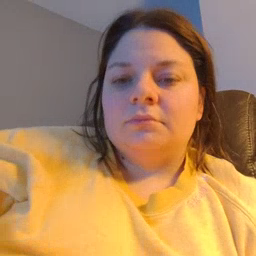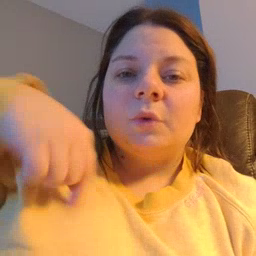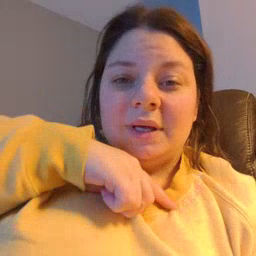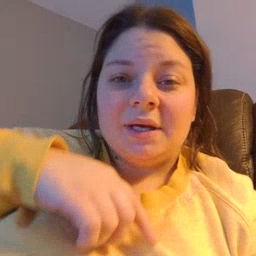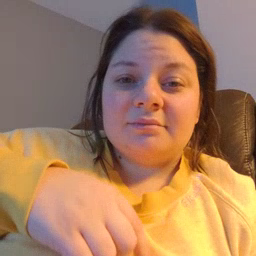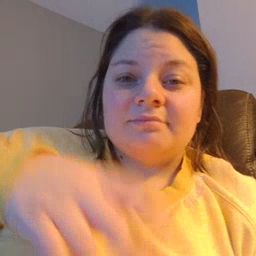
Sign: weus